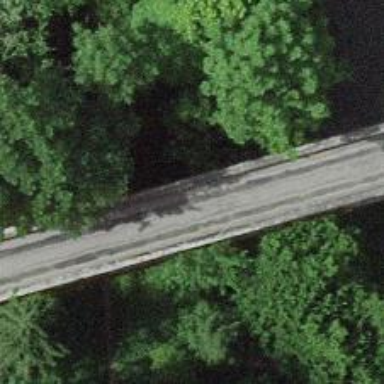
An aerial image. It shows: Unclassified road with asphalt surface crossing bridge.